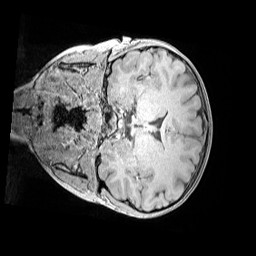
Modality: MP2RAGE
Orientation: coronal
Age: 12
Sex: female
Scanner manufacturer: siemens
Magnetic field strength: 3 T
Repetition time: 4 s
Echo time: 0.00299 s